Aerial crown-view tile of a tropical tree (Barro Colorado Island, Panama), acquired 20241112:
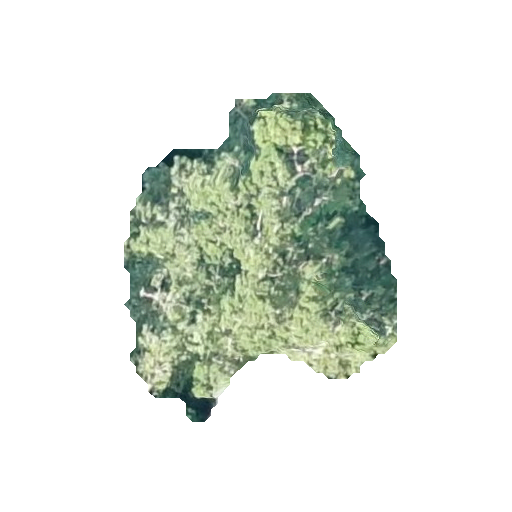
Species: Brosimum alicastrum
GBIF accepted scientific name: Brosimum alicastrum
Crown area: 95.059 m²